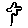
Label: flower